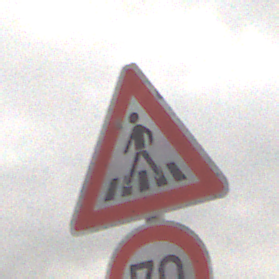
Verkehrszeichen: FussgaengerueberwegRechts
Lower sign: Geschwindigkeit70
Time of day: MorningAfternoon
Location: Outdoor (Nature)
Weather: Overcast
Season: NotSpecified
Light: Natural